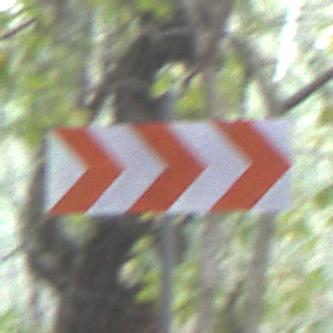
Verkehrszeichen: RichtungstafelnInKurvenGrossLinks
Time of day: SunriseSunset
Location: Outdoor (Nature)
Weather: NotSpecified
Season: Autumn
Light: Natural